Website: apple
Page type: address-validator
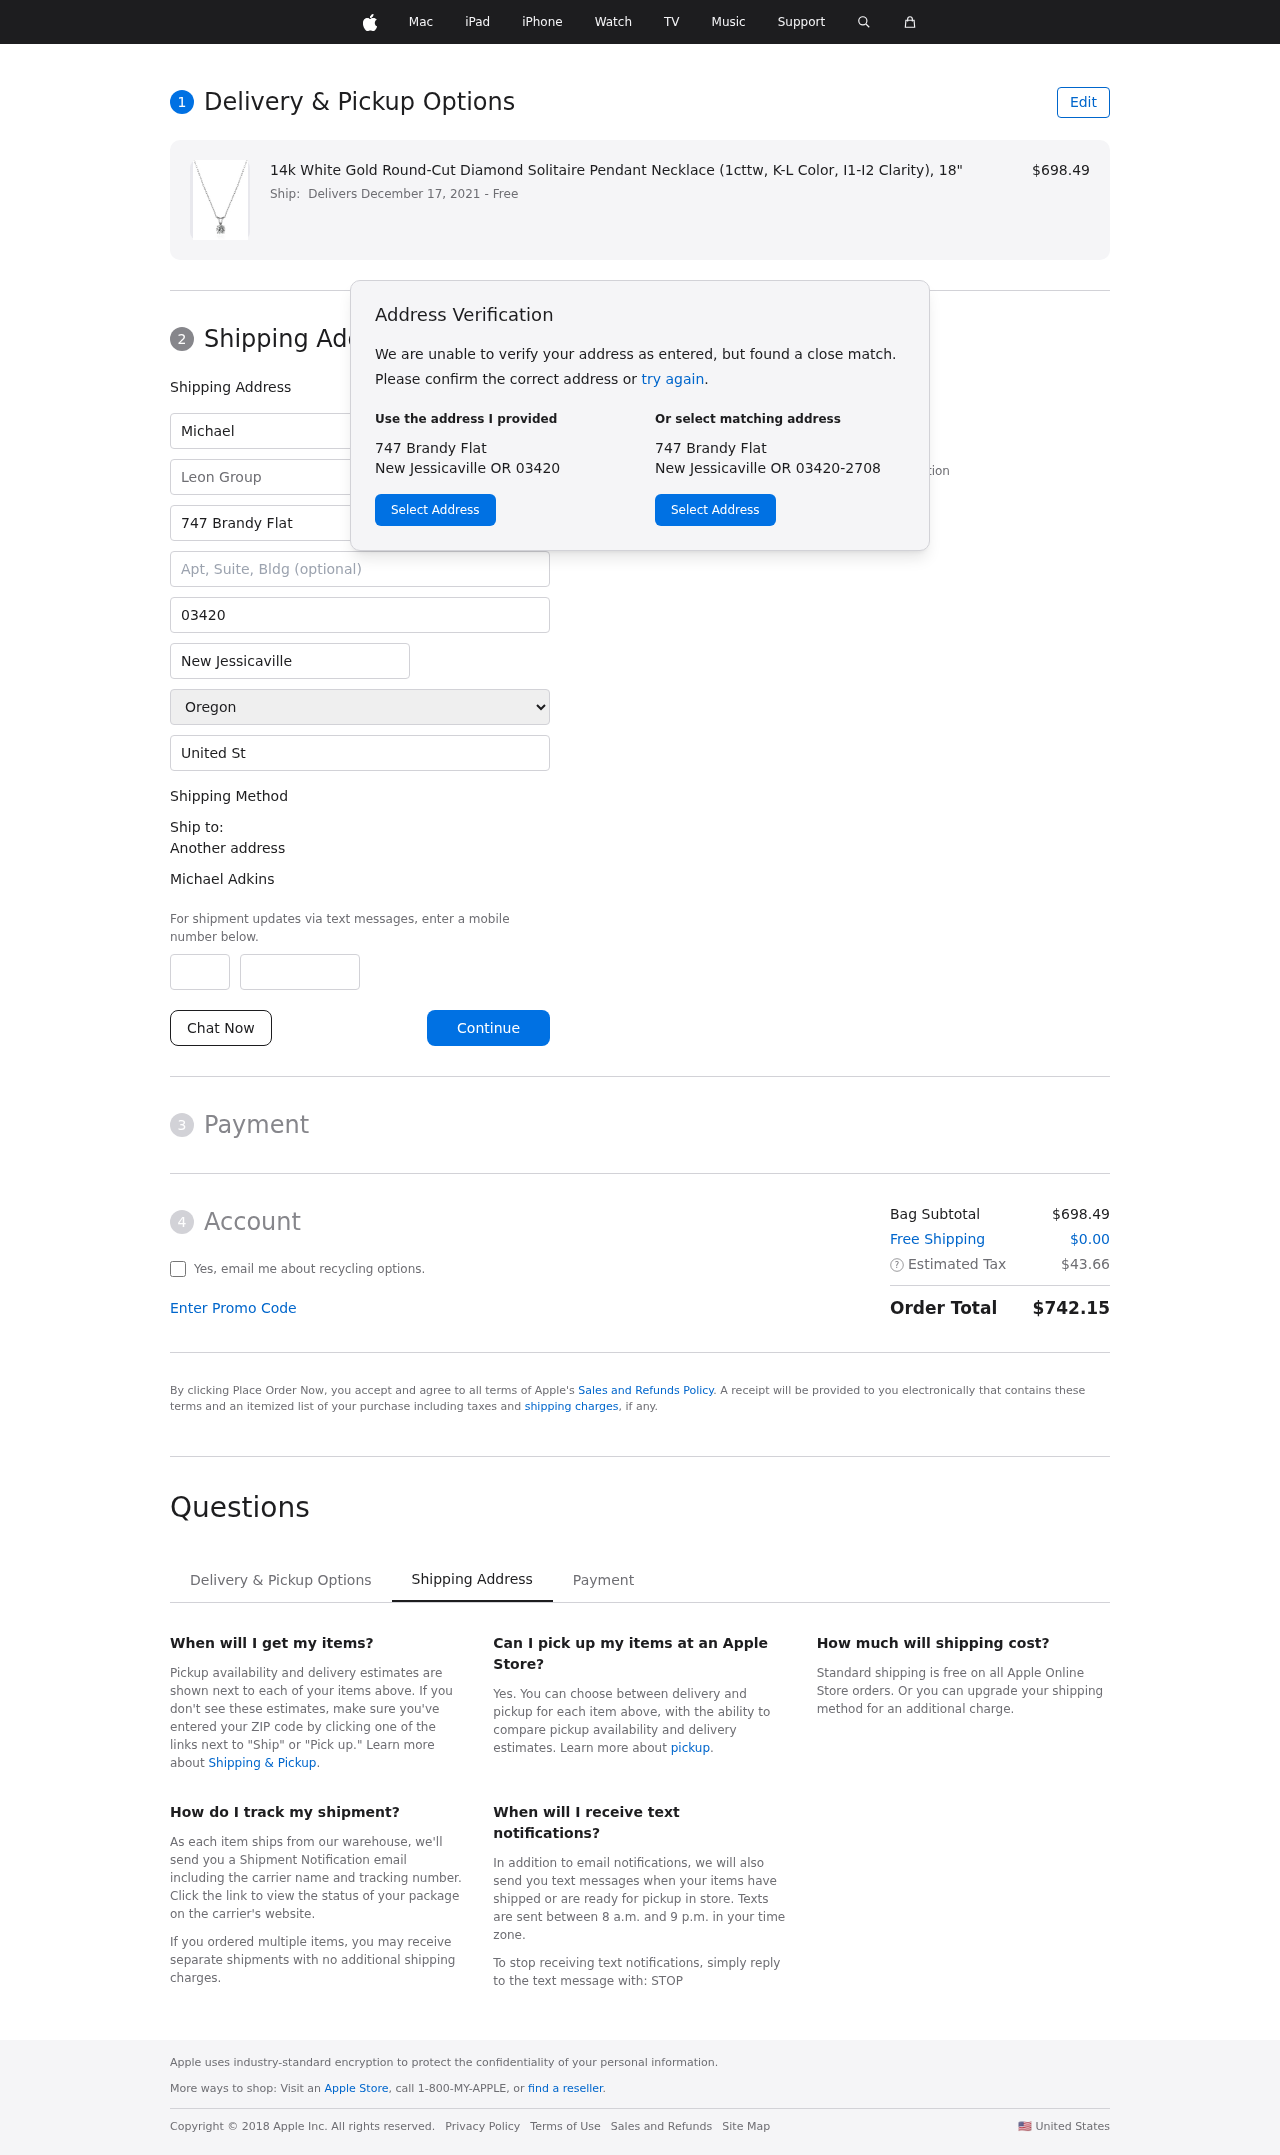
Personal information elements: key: PII_CITY
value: New Jessicaville
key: PII_COMPANY
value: Leon Group
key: PII_COUNTRY
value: United States
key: PII_FIRSTNAME
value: Michael
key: PII_FULLNAME
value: Michael Adkins
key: PII_LASTNAME
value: Adkins
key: PII_PHONE_AREA
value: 782
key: PII_PHONE_SUFFIX
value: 3427
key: PII_POSTCODE
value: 03420
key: PII_STATE
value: Oregon
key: PII_STREET
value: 747 Brandy Flat
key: PII_CITY_STATE_ZIP
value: New Jessicaville OR 03420
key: PII_STATE_ABBR
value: OR
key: PII_POSTCODE_FULL
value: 03420
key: PII_POSTCODE_NUMERIC
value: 3420
Product elements: key: PRODUCT1_NAME
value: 14k White Gold Round-Cut Diamond Solitaire Pendant Necklace (1cttw, K-L Color, I1-I2 Clarity), 18"
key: PRODUCT1_PRICE
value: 698.49
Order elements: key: ORDER_DELIVERY_DATE
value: Delivers December 17, 2021
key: ORDER_SUBTOTAL
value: $698.49
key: ORDER_SHIPPING_COST
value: $0.00
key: ORDER_TAX
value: $43.66
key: ORDER_TOTAL
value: $742.15